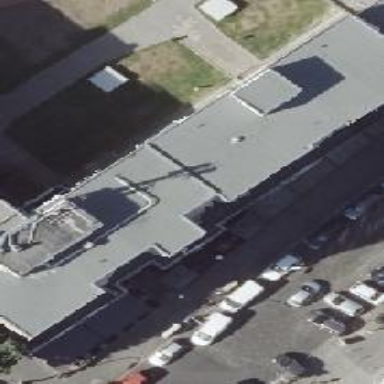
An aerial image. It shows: Cafe.